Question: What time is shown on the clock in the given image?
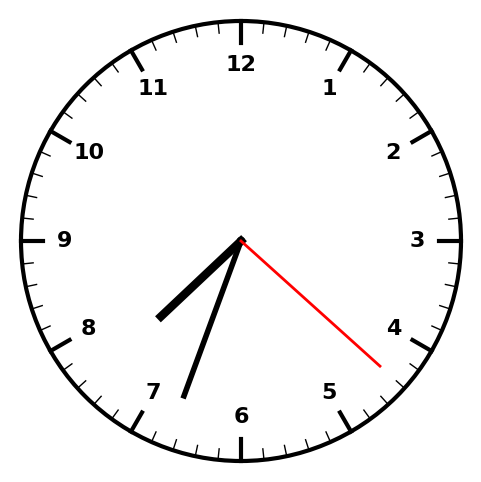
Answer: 07:33:22